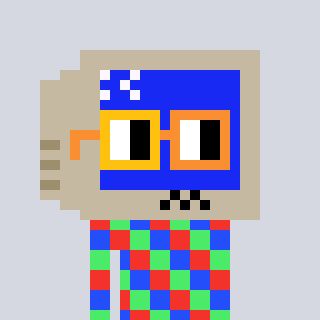
a pixel art character with square yellow and orange glasses, a old monitor-shaped head and a bluegrey-colored body on a cool background